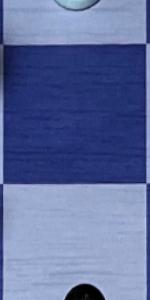
Label: Empty